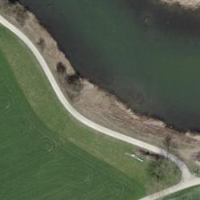
EUNIS habitat code: 14
Species observed at this site:
Corvus corone
Asio flammeus
Apis mellifera
Aegithalos caudatus
Ardea purpurea
Larus michahellis
Cygnus olor
Ardea alba
Erithacus rubecula
Phoenicurus ochruros
Anas acuta
Cyanistes caeruleus
Sturnus vulgaris
Chloris chloris
Troglodytes troglodytes
Corvus frugilegus
Mareca penelope
Passer montanus
Turdus merula
Knautia arvensis
Spatula clypeata
Mareca strepera
Hirundo rustica
Mergus merganser
Milvus milvus
Milvus migrans
Cinclus cinclus
Calidris pugnax
Motacilla alba
Tachybaptus ruficollis
Podiceps cristatus
Fulica atra
Anas crecca
Emberiza citrinella
Dendrocopos major
Buteo buteo
Gallinago gallinago
Turdus iliacus
Chroicocephalus ridibundus
Phylloscopus collybita
Falco vespertinus
Gallinula chloropus
Ficaria verna
Pica pica
Sitta europaea
Gomphocerippus rufus
Falco tinnunculus
Picus viridis
Motacilla cinerea
Grus grus
Anas platyrhynchos
Aythya ferina
Aythya fuligula
Fringilla coelebs
Regulus ignicapilla
Carduelis carduelis
Columba palumbus
Filipendula ulmaria
Anser albifrons
Phalacrocorax carbo
Parus major
Anser anser
Ciconia ciconia